Question: I'm fairly new to css, sorry!
I have a site that is not up yet but it has a menu bar at the top of the page and below that a box with some text in, on the top left corner of that box there's a rosette. When I view the site with firebug on lower res screens the rosette which is only 50x100px covers a much larged area stopping me from clicking on the menu link.
The box with the text in has it's own div,textbox
'''
#textbox
{
font-family: "Lucida Sans Unicode", "Lucida Grande", Sans-Serif;
font-size: 12px;
margin: 45px;
width: 470px;
text-align: left;
padding-bottom: 5px;
padding-left: 35px;
padding-right: 5px;
padding-top: 5px;
border-collapse: collapse;
border: 1px solid #ffffff;
background-image:url("../images/50.png");
}
'''
The rosette also has it's own div, rosettepb
'''
#rosettePB {
background-image:url("../images/rosette.png");
-webkit-transform:rotate(-10deg);
-moz-transform:rotate(-10deg);
-ms-transform:rotate(-10deg);
background-position: center center;
background-repeat: no-repeat;
height: 180px;
margin: -140px;
position: absolute;
top: 254px;
width: 390px;
z-index: 151;
}
'''
How do I get that box to be only 50x100px and thus not block that menu link?
Thanks,
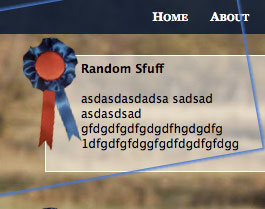
Answer: You have specified the width and height for the box to be 390x180, so that's what it is. If you change it to 50x100, it will be smaller:
'''
#rosettePB {
background-image:url("../images/rosette.png");
-webkit-transform:rotate(-10deg);
-moz-transform:rotate(-10deg);
-ms-transform:rotate(-10deg);
background-position: center center;
background-repeat: no-repeat;
width: 50px;
height: 100px;
margin: -140px;
/* position: absolute; */
left: 30px;
top: 344px;
z-index: 151;
}
'''
### Edit:
As the background image is centered, you have to move the element to make the image appear at the same position. I adjusted the 'top' positon, added a 'left' positon and commented out the 'margin', as what I think would place the element correctly.